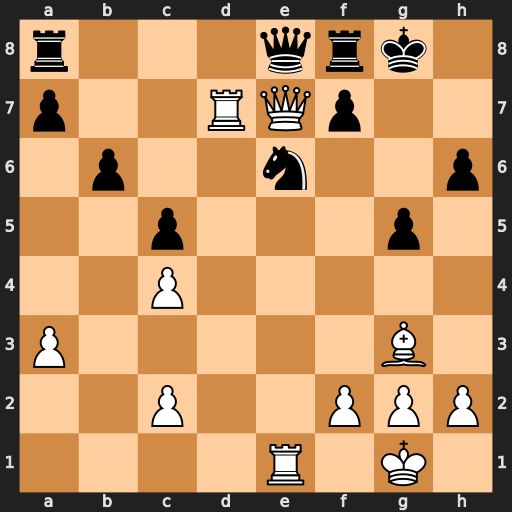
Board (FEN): r3qrk1/p2RQp2/1p2n2p/2p3p1/2P5/P5B1/2P2PPP/4R1K1
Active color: w
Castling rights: -
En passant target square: -
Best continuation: Rxe6 Qxe7 Rexe7